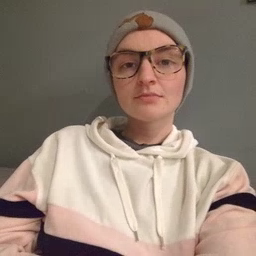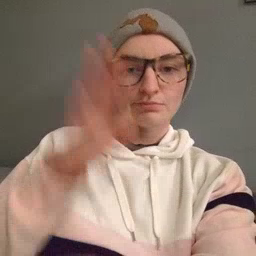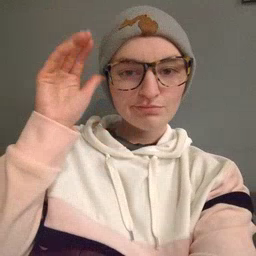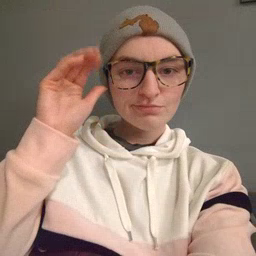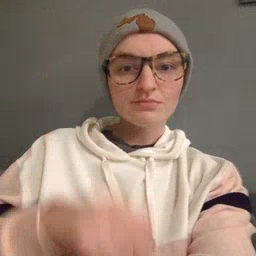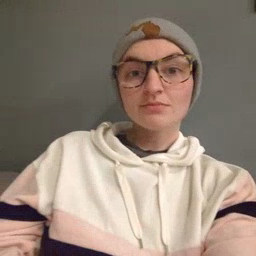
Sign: donkey